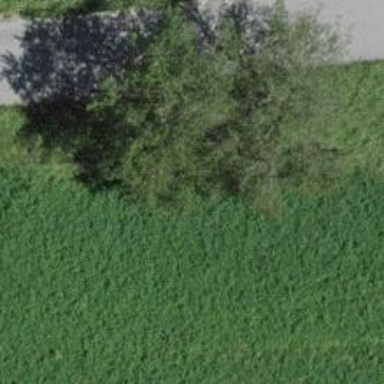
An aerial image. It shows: Single tag "natural: tree."